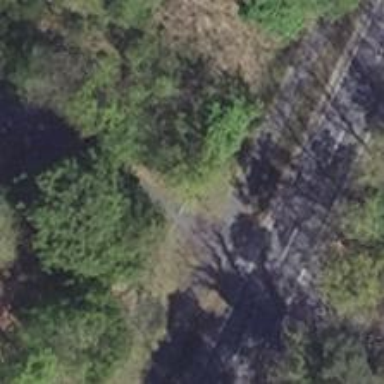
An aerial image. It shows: Asphalt track with grade1 quality.